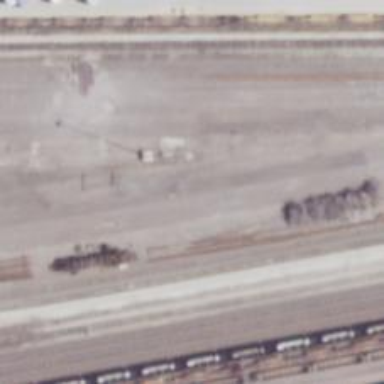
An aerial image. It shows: Railway yard.